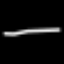
Label: line